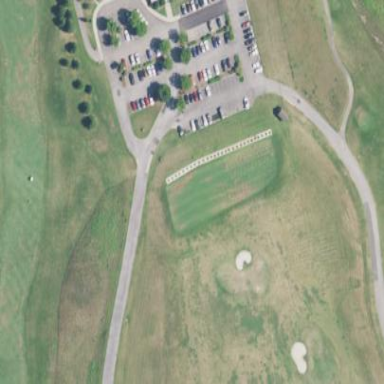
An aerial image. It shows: Grass area designated as golf tee.